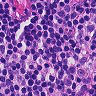
Metastatic tissue present: no